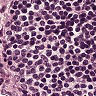
Metastatic tissue present: no